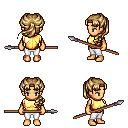
a pixel art fantasy rpg character, female body template, human, tanned skin, gold chest armor, white pants, blonde princess hairstyle, spear, four views (front, back, left, right), 2x2 character sprite sheet, small pixel art, hard edges, no anti-aliasing